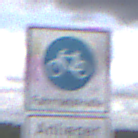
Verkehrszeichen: BeginnFahrradstrasse
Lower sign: PersonengruppenFrei1
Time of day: MorningAfternoon
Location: Outdoor (Suburban)
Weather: PartlyCloudy
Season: NotSpecified
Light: Natural